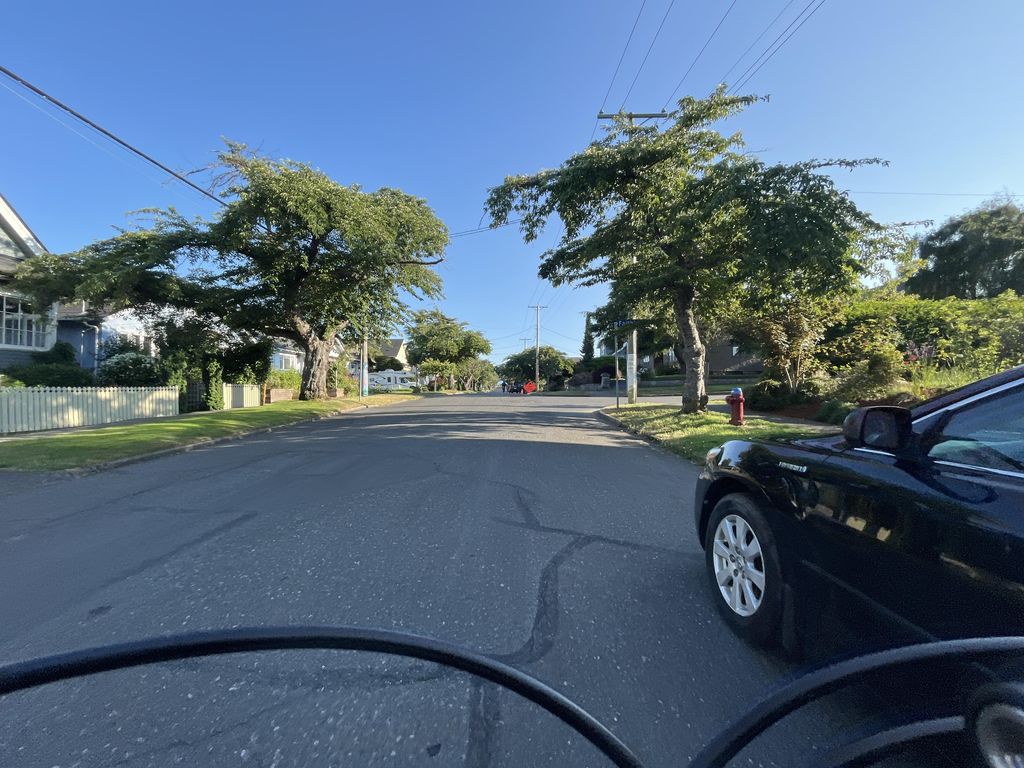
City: victoria